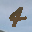
Label: 4